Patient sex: F
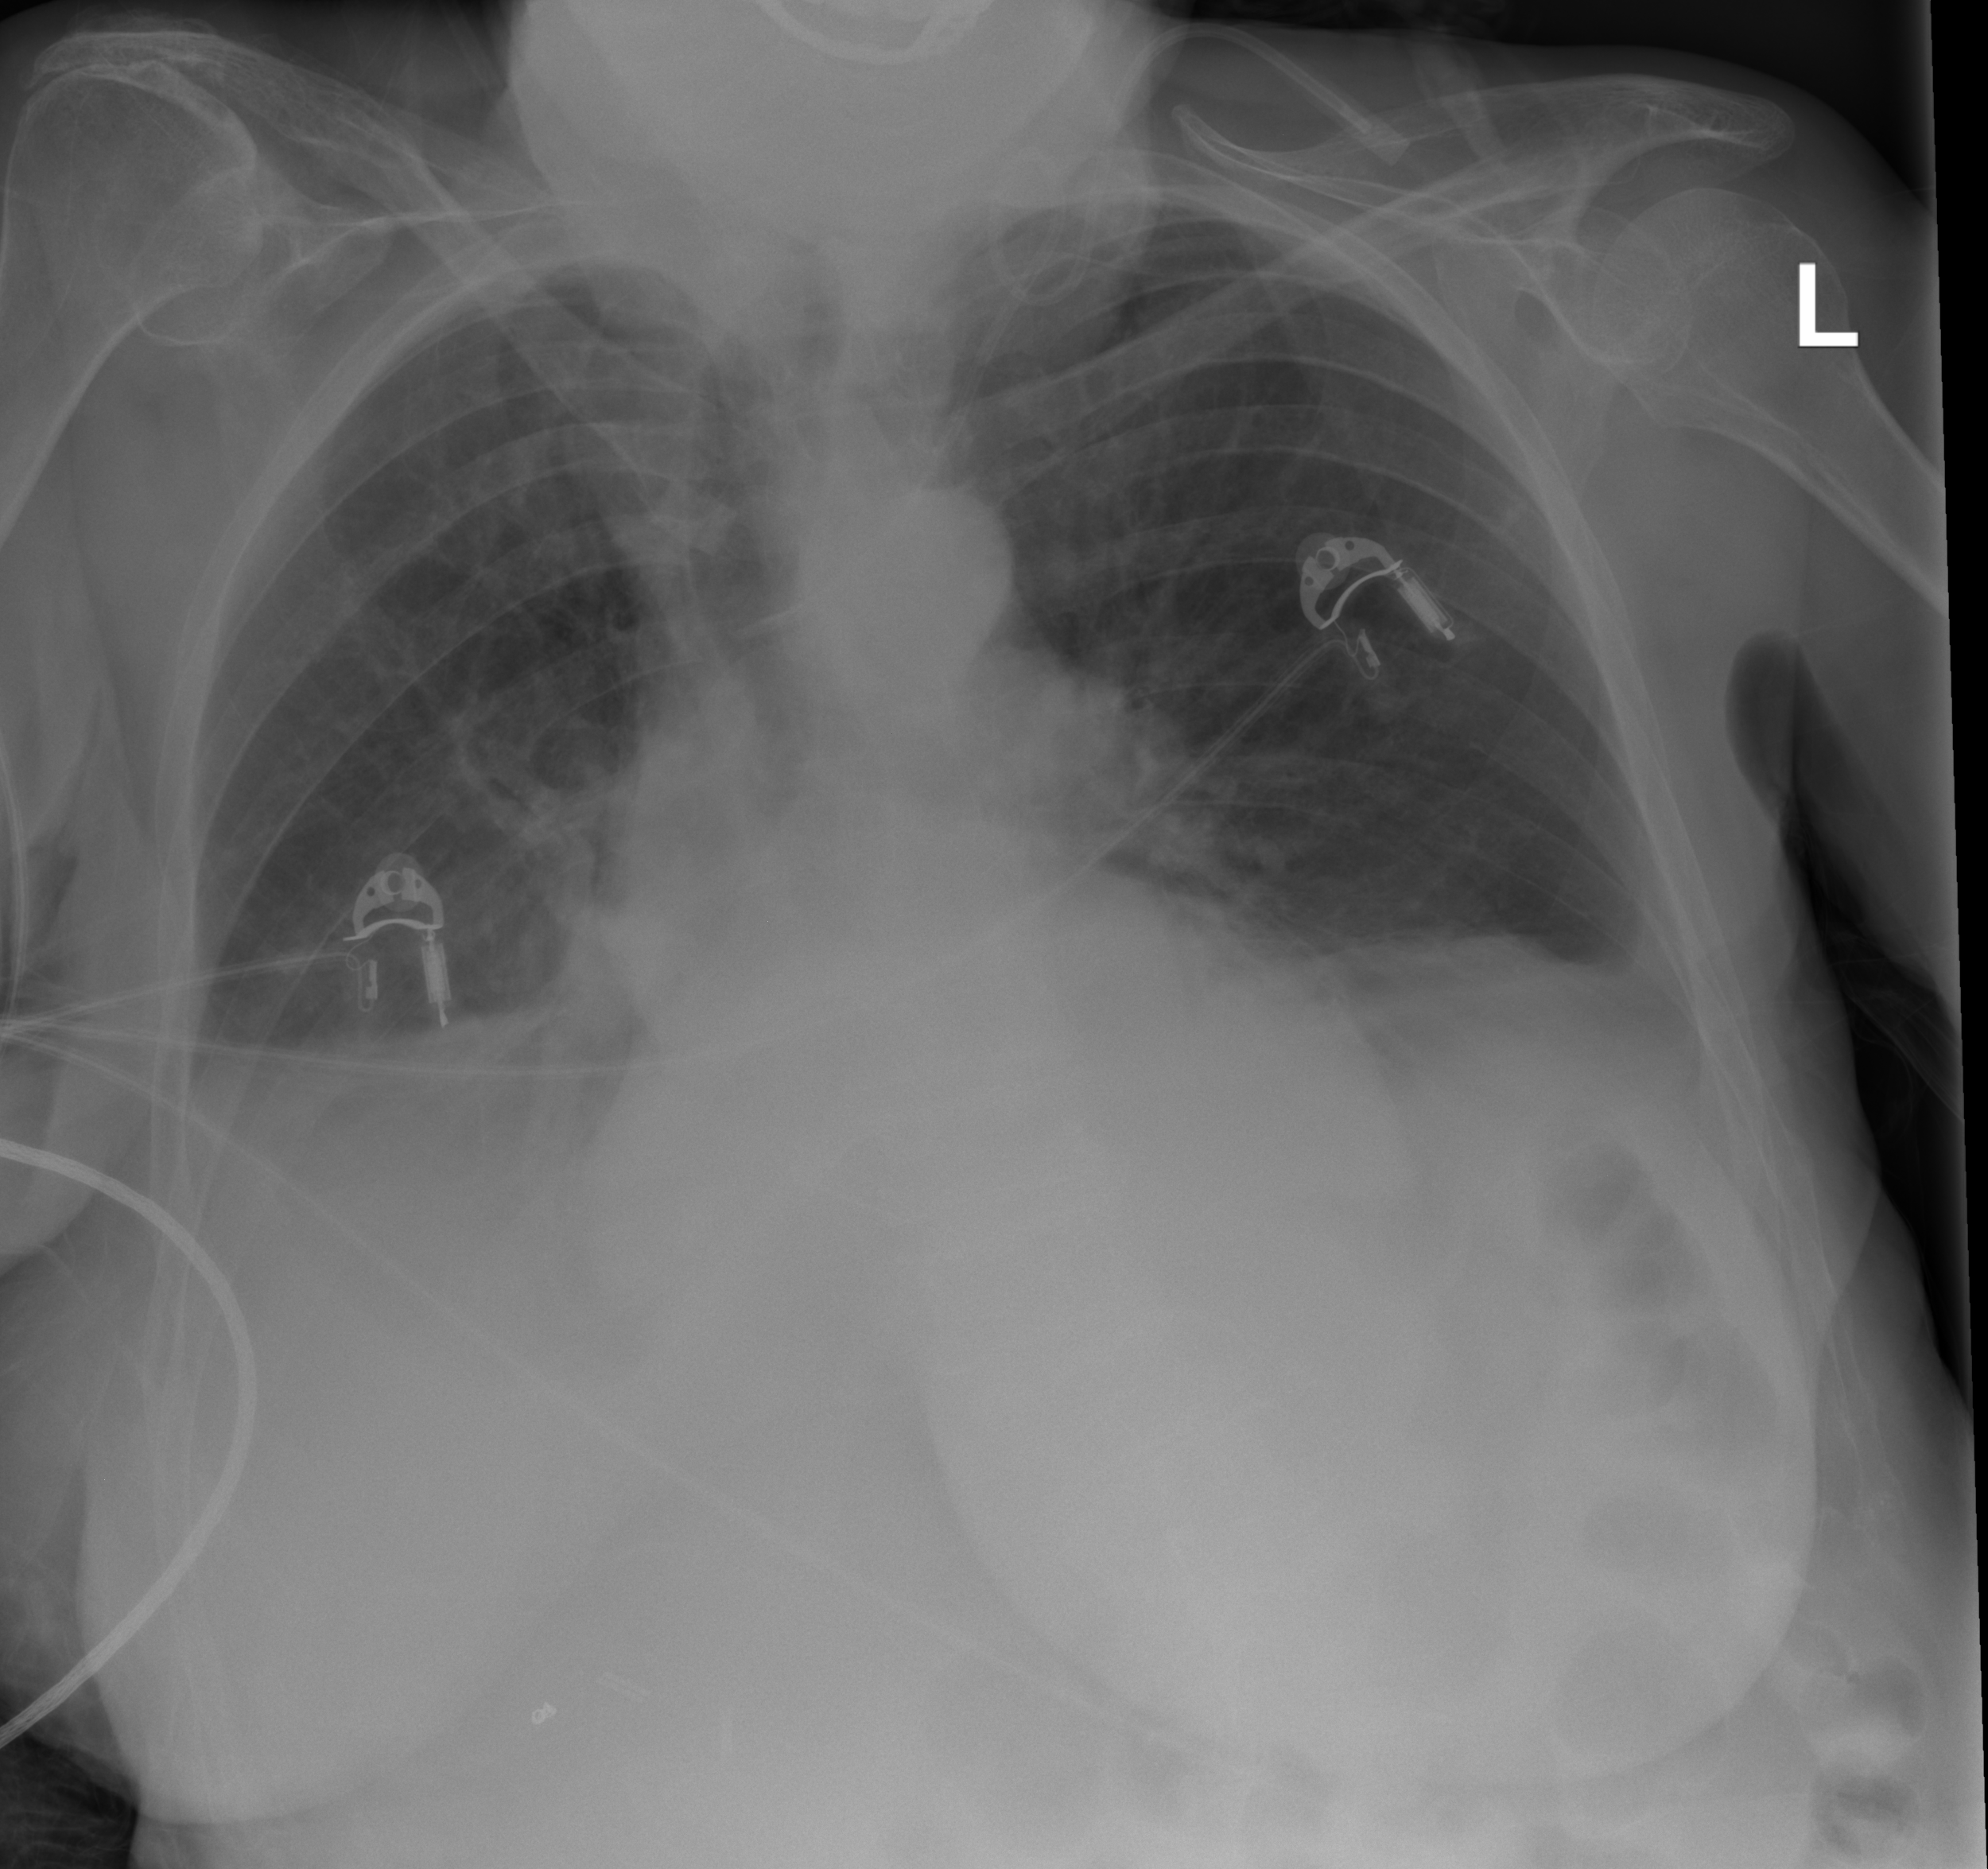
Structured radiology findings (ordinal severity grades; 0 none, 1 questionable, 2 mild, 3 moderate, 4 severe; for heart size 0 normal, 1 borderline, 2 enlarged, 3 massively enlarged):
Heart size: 1
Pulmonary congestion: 0
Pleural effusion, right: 2
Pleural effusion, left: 2
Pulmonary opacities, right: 0
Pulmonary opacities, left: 0
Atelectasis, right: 2
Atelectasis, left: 2